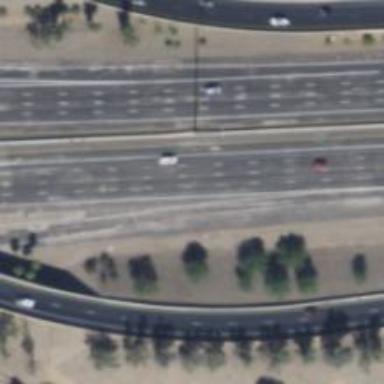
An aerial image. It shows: Asphalt motorway link.